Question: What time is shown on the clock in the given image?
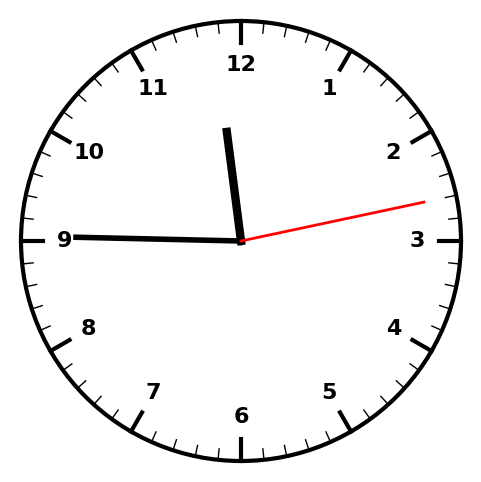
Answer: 11:45:13